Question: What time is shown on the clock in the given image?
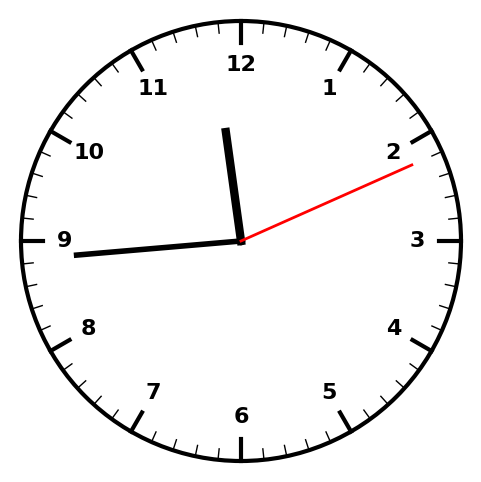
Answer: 11:44:11